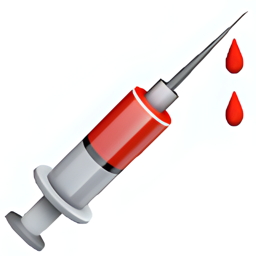
Name: syringe
Emoji: 💉
Group: Objects
Sub-group: medical